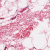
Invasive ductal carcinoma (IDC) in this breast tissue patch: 0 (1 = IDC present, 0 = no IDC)